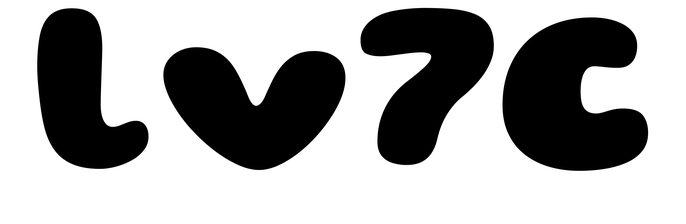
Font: Gluten_Black